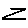
Label: zigzag